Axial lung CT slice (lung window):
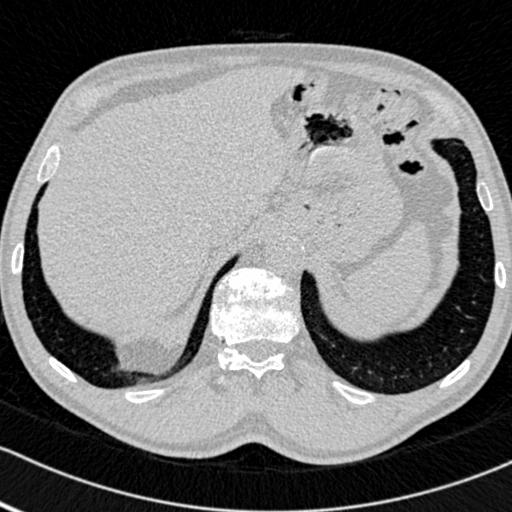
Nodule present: no